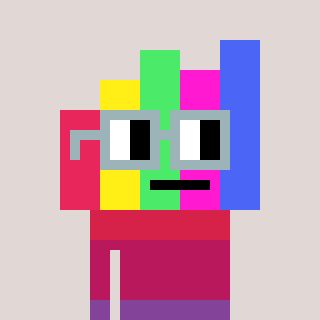
a pixel art character with square dark gray glasses, a bar chart-shaped head and a slimegreen-colored body on a warm background